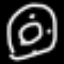
Label: donut